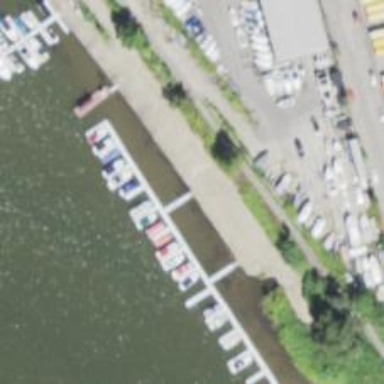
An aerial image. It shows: Pier with mooring facilities.